Question: I have to plot and saveplot in a loop from 1 to 500 with different data but gives a memory leak due to Matplot lib.
Has someone any idea on how to deal with that ?
Simple case here :
'''
import sys
import gc
import numpy as np
import matplotlib
matplotlib.use('Agg')
import matplotlib.pyplot as plt
import pandas as pd
pdindex = pd.date_range(start='01/01/2013', freq='15min', end='01/01/2019')
df = pd.DataFrame({'test':np.random.normal(0,1,len(pdindex))}, index=pdindex)
def memplot_plot(df, i):
df.test.plot()
plt.title('graph' + str(i))
plt.savefig(str(i) + '.png', dpi=144)
plt.close()
for i in range(1, 100):
print '*******************************'
print 'i : ' + str(i)
print len( gc.get_objects())
print sys.getsizeof(gc.get_objects())
memplot_plot(df, i)
gc.collect()
'''
And the output is (memory error as of i=6):
'''
*******************************
i : 1
74682
325680
*******************************
i : 2
290627
<PHONE>
*******************************
i : 3
506420
<PHONE>
*******************************
i : 4
721993
<PHONE>
*******************************
i : 5
937566
<PHONE>
*******************************
i : 6
<PHONE>
<PHONE>
Traceback (most recent call last):
File "<stdin>", line 1, in <module>
File "C:\Anaconda\lib\site- packages\spyderlib\widgets\externalshell\sitecustomize.py", line 580, in runfile
execfile(filename, namespace)
File "C:/PERSO/script_backtesting.py", line 124, in <module>
memplot_plot(df, i)
File "C:/PERSO/script_backtesting.py", line 107, in memplot_plot
plt.savefig(str(i) + '.png', dpi=144)
File "C:\Anaconda\lib\site-packages\matplotlib\pyplot.py", line 576, in savefig
res = fig.savefig(*args, **kwargs)
File "C:\Anaconda\lib\site-packages\matplotlib
igure.py", line 1470, in savefig
self.canvas.print_figure(*args, **kwargs)
File "C:\Anaconda\lib\site-packages\matplotlibackend_bases.py", line 2192, in print_figure
**kwargs)
File "C:\Anaconda\lib\site-packages\matplotlibackendsackend_agg.py", line 513, in print_png
FigureCanvasAgg.draw(self)
File "C:\Anaconda\lib\site-packages\matplotlibackendsackend_agg.py", line 461, in draw
self.figure.draw(self.renderer)
File "C:\Anaconda\lib\site-packages\matplotlibrtist.py", line 59, in draw_wrapper
draw(artist, renderer, *args, **kwargs)
File "C:\Anaconda\lib\site-packages\matplotlib
igure.py", line 1079, in draw
func(*args)
File "C:\Anaconda\lib\site-packages\matplotlibrtist.py", line 59, in draw_wrapper
draw(artist, renderer, *args, **kwargs)
File "C:\Anaconda\lib\site-packages\matplotlibxes\_base.py", line 2092, in draw
a.draw(renderer)
File "C:\Anaconda\lib\site-packages\matplotlibrtist.py", line 59, in draw_wrapper
draw(artist, renderer, *args, **kwargs)
File "C:\Anaconda\lib\site-packages\matplotlibxis.py", line 1103, in draw
ticks_to_draw = self._update_ticks(renderer)
File "C:\Anaconda\lib\site-packages\matplotlibxis.py", line 957, in _update_ticks
tick_tups = [t for t in self.iter_ticks()]
File "C:\Anaconda\lib\site-packages\matplotlibxis.py", line 903, in iter_ticks
self.major.formatter.set_locs(majorLocs)
File "C:\Anaconda\lib\site-packages\pandas series\converter.py", line 982, in set_locs
self._set_default_format(vmin, vmax)
File "C:\Anaconda\lib\site-packages\pandas series\converter.py", line 966, in _set_default_format
format = np.compress(info['maj'], info)
File "C:\Anaconda\lib\site-packages
umpy\core
romnumeric.py", line 1563, in compress
return compress(condition, axis, out)
MemoryError
'''
Graph of the memory for the computer from launch the script to breack and to kill the console.

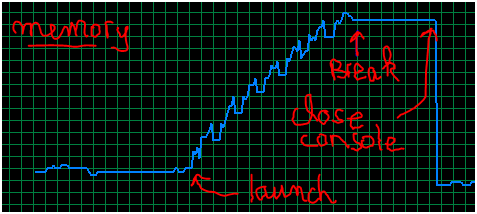
Answer: This is apparently a bug. In case this question sticks around, the following modifications to the code eliminated the memory leak on my machine:
'''
import sys
import gc
import numpy as np
import matplotlib
matplotlib.use('Agg')
import matplotlib.pyplot as plt
import pandas as pd
pdindex = pd.date_range(start='01/01/2013', freq='15min', end='01/01/2019')
df = pd.DataFrame({'test':np.linspace(0,1,len(pdindex))}, index=pdindex)
fig, ax = plt.subplots()
def memplot_plot(df, i, f, a):
a.plot(df.index, df.test)
a.set_title('graph' + str(i))
f.savefig(str(i) + '.png', dpi=144)
a.cla()
for i in range(1, 100):
print '*******************************'
print 'i : ' + str(i)
print len( gc.get_objects())
print sys.getsizeof(gc.get_objects())
memplot_plot(df, i, fig, ax)
gc.collect()
'''
The output now looks like this:
'''
...
*******************************
i : 13
83727
732816
*******************************
i : 14
83727
732816
*******************************
i : 15
83727
732816
'''
...etc